Question: There is probably a relentlessly simple solution to this but I've been chasing my tail for a while so I've come to ask those wiser and smarter than me.
I've got a website for a personal project I'm making which displays images within a lightbox. See image:

The header area (red) is fixed height.
I want the images (yellow) to sit within a light box (green) which also has a caption. Crucially the images displayed need to retain their aspect ratio, 5:4, and fill the remaining height left below the header (bar a small margin top and bottom).
There's probably a really simple, elegant solution out there but I've not found it.
Any help gratefully received.
EDIT ---
Here's a fiddle of what I'm trying to do: <URL>
Even this isn't right as I've had to put a fixed width in to even try and get it to work.
CSS:
'''
#header{
position: fixed;
top: 0px;
left: 0px;
width: 100%;
height: 145px;
background-color: #F00;
}
#overlayBg {
position: fixed;
top: 155px;
bottom: 20px;
padding: 8px;
padding-bottom: 30px;
left: 0px;
right: 0px;
margin-left: auto;
margin-right: auto;
background: #FF0;
width: 400px;
}
#overlayContainer img {
position: relative;
height: 100%;
width: 100%;
}
#overlayBg p {
position: relative;
padding-top: 8px;
padding-bottom: 10px;
font-family: 'Josefin Sans', sans-serif;
font-weight: 600;
font-size: 14px;
}
'''
HTML:
'''
<div id="header"></div>
<div id="overlayBg">
<div id="overlayContainer">
<img src="http://i.imgur.com/u9VIg60.jpg" />
</div>
<p>Caption</p>
</div>
'''
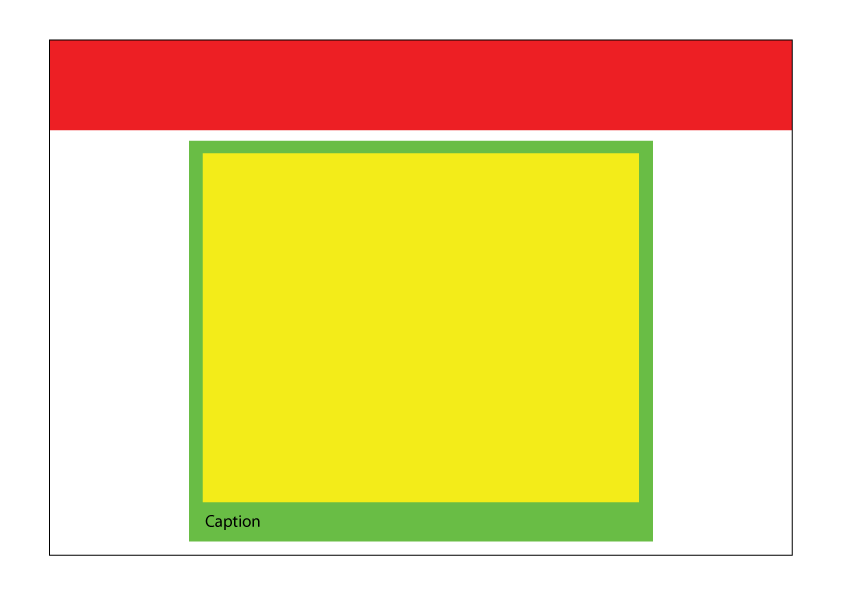
Answer: Here's where I got to.
There are fixed ratio solutions if you are basing the size of the element on width, using :before and padding-top. There's a good write up <URL>.
There is a fixed ratio solution if you are basing the size of the element on height, however the height must be a % of the height of the screen. Written up here in another Stackoverflow question:
<URL>
If you have a fixed pixel size header or footer and need an element to expand to fill the exact size remaining you can't do it with just HTML and CSS.
Here's a codepen.io of where I got to:
<URL>
JS to set the image height, and CSS to style everything else around it. Code below:
HTML
'''
<div id="overlayBg">
<div id="overlayContainer">
<img src="http://i.imgur.com/u9VIg60.jpg" id="yourImgId" />
</div>
<p>Caption</p>
</div>
'''
CSS
html, body {
height: 100%;
text-align: center;
}
'''
#header{
position: fixed;
top: 0px;
left: 0px;
width: 100%;
height: 50px;
background-color: #F00;
}
#overlayBg {
position: fixed;
top: 55px;
padding: 8px;
margin-left: auto;
margin-right: auto;
background: #FF0;
position: relative;
text-align: left;
}
#overlayContainer {
height: 100% !important;
width: 100%;
}
#overlayBg p {
font-family: 'Josefin Sans', sans-serif;
font-weight: 600;
font-size: 14px;
margin-top: 5px;
margin-bottom: 5px;
}
'''
JS
'''
var size = window.innerHeight - 120;
document.getElementById('yourImgId').style.height = size + 'px';
document.getElementById('overlayBg').style.width = size * 1.25 +'px';
'''